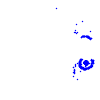
Particle: electron